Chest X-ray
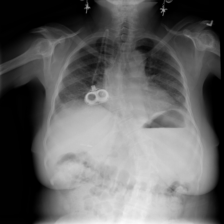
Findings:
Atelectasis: negative
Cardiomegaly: negative
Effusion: negative
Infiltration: positive
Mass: negative
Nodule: negative
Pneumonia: negative
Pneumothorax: negative
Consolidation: negative
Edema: negative
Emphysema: negative
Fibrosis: negative
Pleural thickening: negative
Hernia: negative